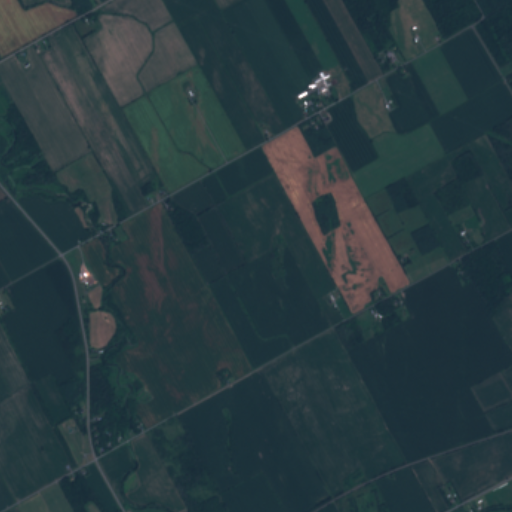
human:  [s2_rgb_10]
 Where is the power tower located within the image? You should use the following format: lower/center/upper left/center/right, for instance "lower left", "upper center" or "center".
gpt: The power tower is located in the upper right of the image.
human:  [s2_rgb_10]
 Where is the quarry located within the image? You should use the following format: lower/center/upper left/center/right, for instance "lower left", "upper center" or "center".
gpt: There is no quarry in the image.